Chest X-ray. View position: AP
Patient age: 32
Patient sex: M
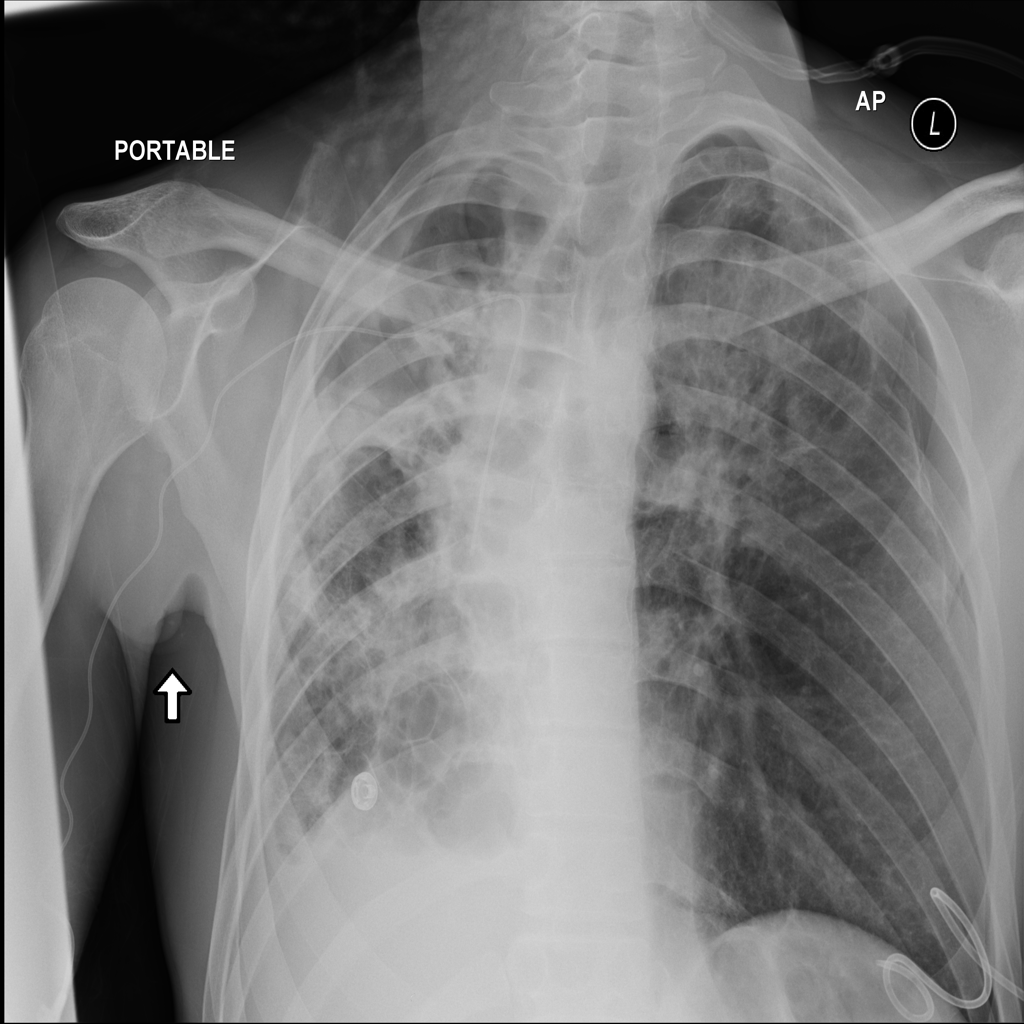
Finding: Pneumothorax